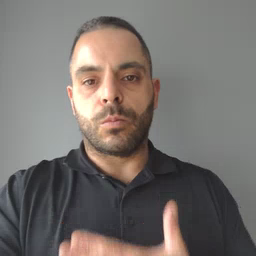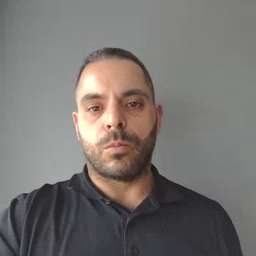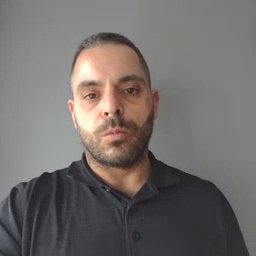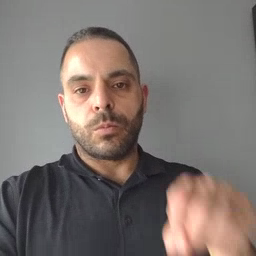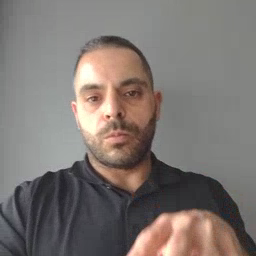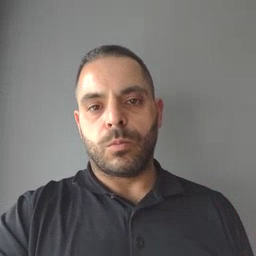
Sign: drop